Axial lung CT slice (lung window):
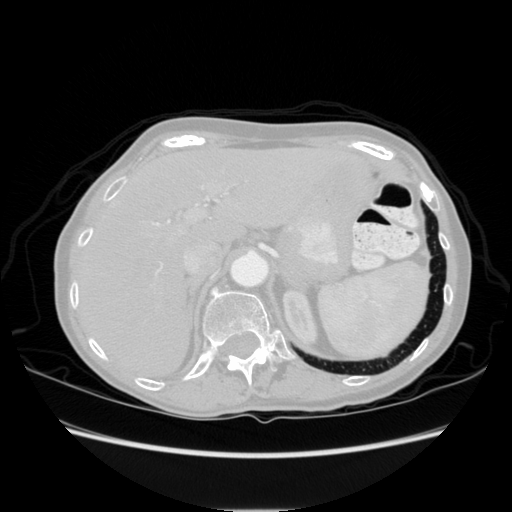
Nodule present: no